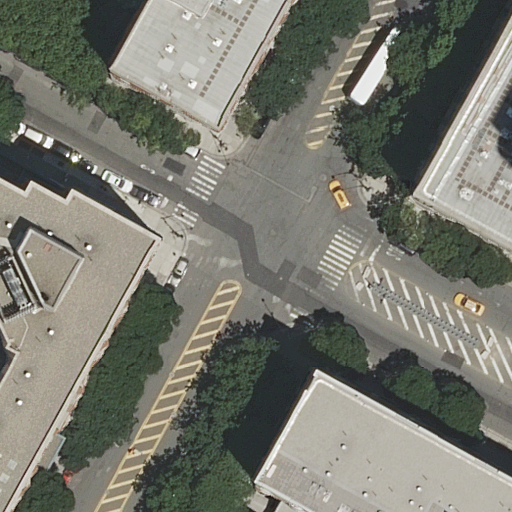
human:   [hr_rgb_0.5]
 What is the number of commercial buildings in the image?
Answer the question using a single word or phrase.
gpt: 0

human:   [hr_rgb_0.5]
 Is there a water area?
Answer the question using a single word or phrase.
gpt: no

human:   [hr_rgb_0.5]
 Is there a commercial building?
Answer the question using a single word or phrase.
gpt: no

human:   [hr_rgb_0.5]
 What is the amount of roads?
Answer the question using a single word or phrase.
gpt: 16

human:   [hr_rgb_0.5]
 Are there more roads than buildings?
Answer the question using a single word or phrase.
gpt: yes

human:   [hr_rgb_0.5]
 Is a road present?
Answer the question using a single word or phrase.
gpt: yes

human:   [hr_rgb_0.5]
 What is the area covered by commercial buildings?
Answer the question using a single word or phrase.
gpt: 0m2

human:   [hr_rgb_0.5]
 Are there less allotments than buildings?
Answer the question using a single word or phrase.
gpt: yes

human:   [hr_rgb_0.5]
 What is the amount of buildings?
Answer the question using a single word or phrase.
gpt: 4

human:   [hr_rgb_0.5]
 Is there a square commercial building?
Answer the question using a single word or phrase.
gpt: no

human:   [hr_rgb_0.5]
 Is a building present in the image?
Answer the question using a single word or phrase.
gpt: yes

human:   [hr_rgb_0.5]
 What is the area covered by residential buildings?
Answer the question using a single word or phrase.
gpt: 3152m2

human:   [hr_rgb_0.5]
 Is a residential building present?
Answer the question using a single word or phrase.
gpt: yes

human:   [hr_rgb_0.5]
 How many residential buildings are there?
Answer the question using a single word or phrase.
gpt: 4

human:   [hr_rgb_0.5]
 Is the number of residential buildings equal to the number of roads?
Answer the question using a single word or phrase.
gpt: no

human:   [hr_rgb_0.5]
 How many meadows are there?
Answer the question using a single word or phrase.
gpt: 0

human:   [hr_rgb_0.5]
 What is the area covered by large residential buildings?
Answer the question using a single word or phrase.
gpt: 2701m2

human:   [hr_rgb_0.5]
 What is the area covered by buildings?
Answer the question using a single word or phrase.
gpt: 3152m2

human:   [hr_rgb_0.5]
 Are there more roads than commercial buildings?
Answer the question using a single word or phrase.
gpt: yes

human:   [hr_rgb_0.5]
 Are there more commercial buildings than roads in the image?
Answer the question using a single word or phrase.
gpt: no

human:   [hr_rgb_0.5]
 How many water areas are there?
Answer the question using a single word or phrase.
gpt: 0

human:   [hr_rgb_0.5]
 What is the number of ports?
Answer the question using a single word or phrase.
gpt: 0

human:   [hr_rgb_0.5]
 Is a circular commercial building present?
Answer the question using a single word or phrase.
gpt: no

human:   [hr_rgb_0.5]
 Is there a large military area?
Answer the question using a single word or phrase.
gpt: no

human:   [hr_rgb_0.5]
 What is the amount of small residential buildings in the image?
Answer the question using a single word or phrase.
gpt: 0

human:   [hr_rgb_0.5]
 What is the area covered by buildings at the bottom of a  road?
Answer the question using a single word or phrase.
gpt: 2134m2

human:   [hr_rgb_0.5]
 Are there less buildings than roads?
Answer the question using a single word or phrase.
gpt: yes

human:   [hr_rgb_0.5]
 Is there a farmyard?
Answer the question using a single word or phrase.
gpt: no

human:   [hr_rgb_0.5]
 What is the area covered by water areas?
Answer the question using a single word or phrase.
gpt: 0m2

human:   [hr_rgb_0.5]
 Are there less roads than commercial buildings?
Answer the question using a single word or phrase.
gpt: no

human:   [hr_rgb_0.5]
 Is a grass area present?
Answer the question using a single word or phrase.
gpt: no

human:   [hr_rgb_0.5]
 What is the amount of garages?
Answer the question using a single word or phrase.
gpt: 0

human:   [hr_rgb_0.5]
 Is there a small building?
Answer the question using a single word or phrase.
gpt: no

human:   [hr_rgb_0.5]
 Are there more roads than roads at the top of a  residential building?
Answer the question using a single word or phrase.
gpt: yes

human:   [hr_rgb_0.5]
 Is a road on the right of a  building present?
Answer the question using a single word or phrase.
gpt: yes

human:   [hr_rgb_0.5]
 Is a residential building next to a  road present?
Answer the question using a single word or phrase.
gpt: yes

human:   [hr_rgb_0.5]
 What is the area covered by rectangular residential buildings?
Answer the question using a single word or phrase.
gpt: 2244m2

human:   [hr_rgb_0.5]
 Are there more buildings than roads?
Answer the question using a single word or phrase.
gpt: no

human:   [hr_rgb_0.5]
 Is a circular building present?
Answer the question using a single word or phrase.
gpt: no

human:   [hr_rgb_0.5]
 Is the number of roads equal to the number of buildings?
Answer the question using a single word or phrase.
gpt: no

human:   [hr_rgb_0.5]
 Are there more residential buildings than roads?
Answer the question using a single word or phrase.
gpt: no

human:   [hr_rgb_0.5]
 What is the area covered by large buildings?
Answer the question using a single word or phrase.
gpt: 2701m2

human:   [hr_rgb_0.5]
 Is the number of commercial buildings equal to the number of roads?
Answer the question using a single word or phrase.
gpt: no

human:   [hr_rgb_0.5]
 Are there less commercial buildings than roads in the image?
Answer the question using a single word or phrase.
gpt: yes

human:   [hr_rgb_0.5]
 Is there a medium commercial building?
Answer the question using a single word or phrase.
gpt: no

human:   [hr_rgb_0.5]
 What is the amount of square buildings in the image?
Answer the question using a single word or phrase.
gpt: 0

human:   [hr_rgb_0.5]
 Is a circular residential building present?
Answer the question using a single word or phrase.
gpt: no

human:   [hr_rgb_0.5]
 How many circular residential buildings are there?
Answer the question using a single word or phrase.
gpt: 0

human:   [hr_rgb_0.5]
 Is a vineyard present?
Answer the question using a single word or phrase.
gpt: no

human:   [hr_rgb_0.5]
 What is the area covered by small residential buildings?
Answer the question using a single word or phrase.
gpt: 0m2

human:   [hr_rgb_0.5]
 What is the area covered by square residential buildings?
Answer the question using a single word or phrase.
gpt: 0m2

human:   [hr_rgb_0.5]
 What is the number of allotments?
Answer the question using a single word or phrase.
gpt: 0

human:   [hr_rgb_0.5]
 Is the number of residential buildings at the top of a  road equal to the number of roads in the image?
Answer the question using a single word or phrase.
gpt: no

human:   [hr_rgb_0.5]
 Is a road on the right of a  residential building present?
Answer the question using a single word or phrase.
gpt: yes

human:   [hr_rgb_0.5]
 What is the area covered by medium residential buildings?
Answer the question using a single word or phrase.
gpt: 451m2

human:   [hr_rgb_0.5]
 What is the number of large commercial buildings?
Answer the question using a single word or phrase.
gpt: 0

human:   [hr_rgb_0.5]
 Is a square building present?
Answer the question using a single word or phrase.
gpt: no

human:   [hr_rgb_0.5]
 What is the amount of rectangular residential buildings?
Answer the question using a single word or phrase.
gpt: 3

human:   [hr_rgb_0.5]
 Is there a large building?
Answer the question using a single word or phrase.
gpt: yes

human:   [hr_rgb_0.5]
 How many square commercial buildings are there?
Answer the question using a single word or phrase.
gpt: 0

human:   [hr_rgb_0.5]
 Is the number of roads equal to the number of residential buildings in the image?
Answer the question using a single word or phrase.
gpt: no

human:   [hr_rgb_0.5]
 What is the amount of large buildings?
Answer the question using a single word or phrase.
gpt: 3

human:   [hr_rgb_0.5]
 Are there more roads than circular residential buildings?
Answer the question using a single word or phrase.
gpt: yes

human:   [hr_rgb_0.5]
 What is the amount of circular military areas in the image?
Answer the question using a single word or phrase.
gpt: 0